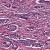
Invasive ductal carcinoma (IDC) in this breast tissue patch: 1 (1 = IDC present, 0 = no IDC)